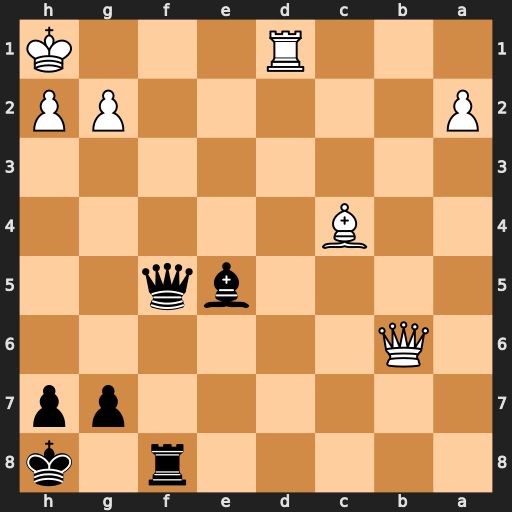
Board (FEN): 5r1k/6pp/1Q6/4bq2/2B5/8/P5PP/3R3K
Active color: b
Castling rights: -
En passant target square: -
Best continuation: Qf4 Qg1 Qxc4